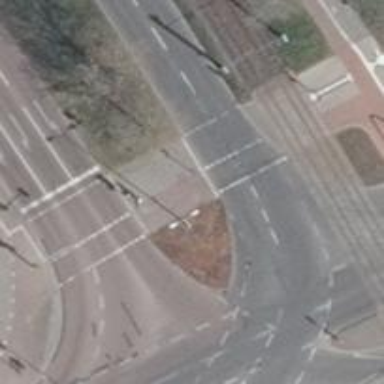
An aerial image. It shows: Road crossing with traffic signals.